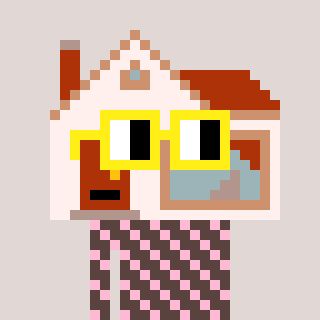
a pixel art character with square yellow glasses, a house-shaped head and a darkbrown-colored body on a warm background